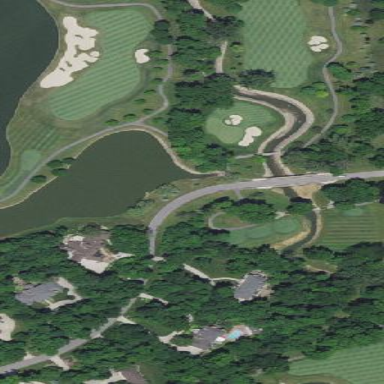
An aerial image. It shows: Path used for both walking and golf.